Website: macys
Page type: billing-address
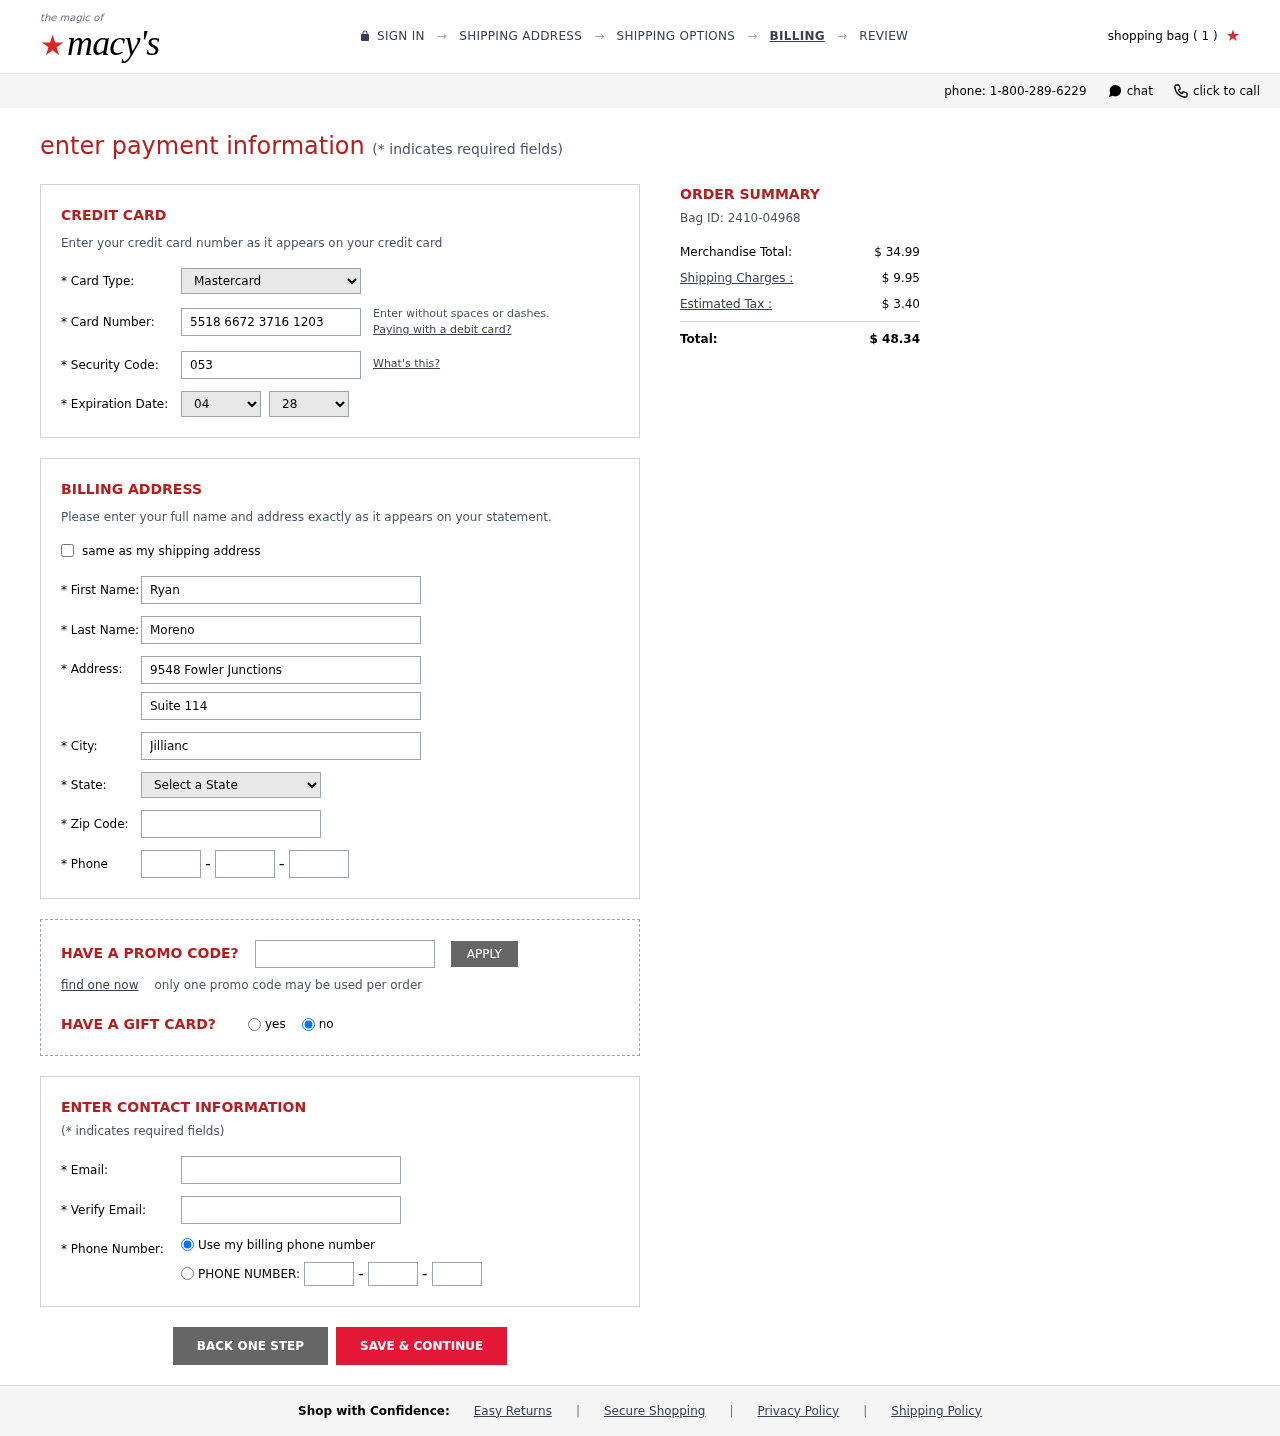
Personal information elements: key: PII_CARD_CVV
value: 053
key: PII_CARD_EXPIRY_MONTH
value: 04
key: PII_CARD_EXPIRY_YEAR
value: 28
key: PII_CARD_NUMBER
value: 5518 6672 3716 1203
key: PII_CARD_TYPE
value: Mastercard
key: PII_CITY
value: Jillianchester
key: PII_EMAIL
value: ryan.moreno@hotmail.com
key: PII_FIRSTNAME
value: Ryan
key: PII_LASTNAME
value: Moreno
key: PII_PHONE_AREA
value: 697
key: PII_PHONE_PREFIX
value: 437
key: PII_PHONE_SUFFIX
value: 0453
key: PII_POSTCODE
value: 22418
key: PII_STATE_ABBR
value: PR
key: PII_STREET
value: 9548 Fowler Junctions
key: PII_STREET2
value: Suite 114
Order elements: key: ORDER_NUM_ITEMS
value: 1
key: ORDER_ID
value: Bag ID: 2410-04968
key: ORDER_SUBTOTAL
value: $ 34.99
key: ORDER_SHIPPING_COST
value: $ 9.95
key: ORDER_TAX
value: $ 3.40
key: ORDER_TOTAL
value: $ 48.34